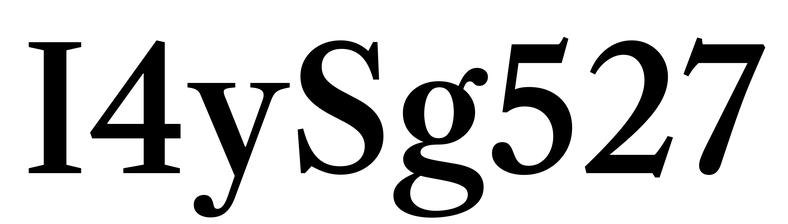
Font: LibreCaslonText_Medium